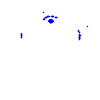
Particle: pion